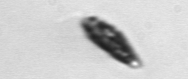
Label: Euglena